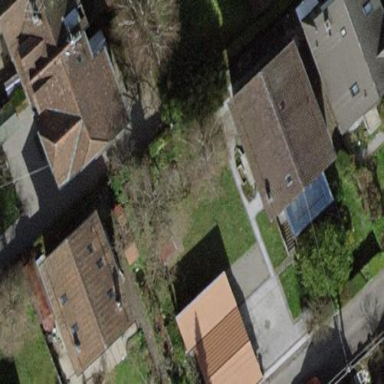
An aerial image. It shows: Garden enclosed by fence.